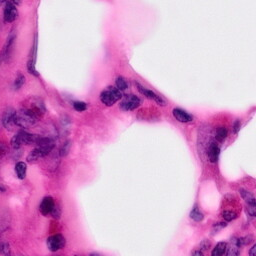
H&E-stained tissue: Pancreatic